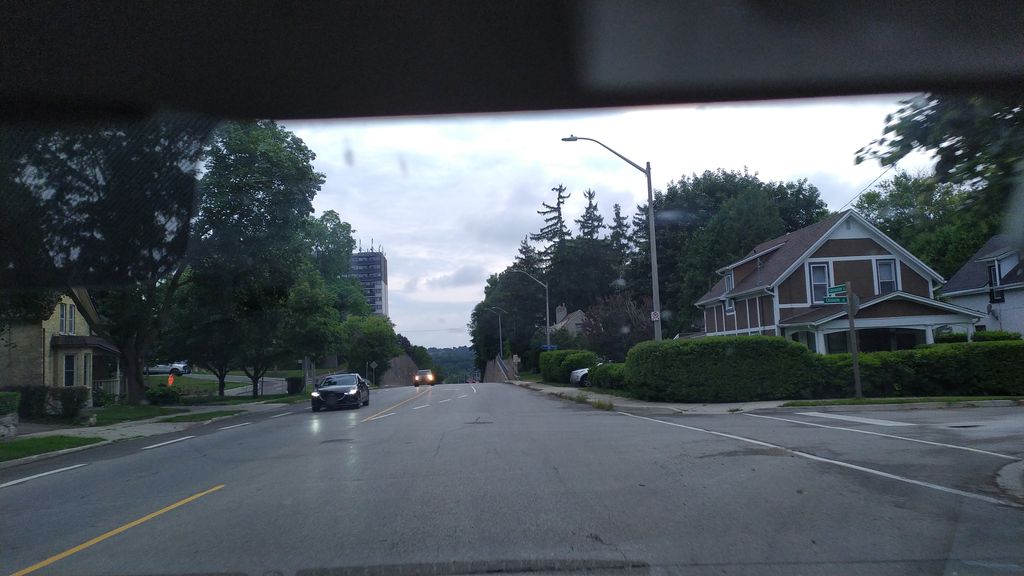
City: kitchener-waterloo